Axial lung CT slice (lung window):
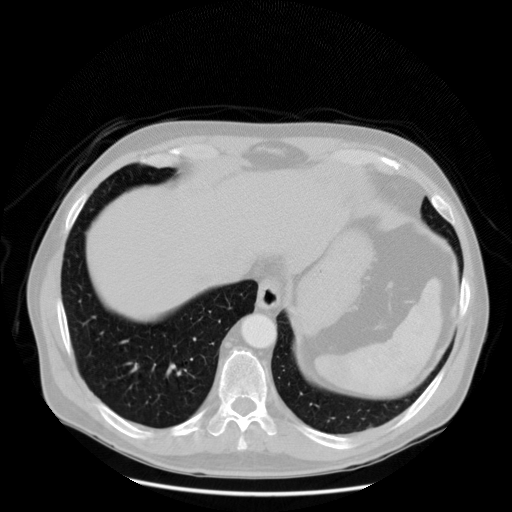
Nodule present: no